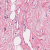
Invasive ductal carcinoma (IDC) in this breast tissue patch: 0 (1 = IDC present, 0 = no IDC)